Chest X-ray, PA view. Patient: 65 years old, sex M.
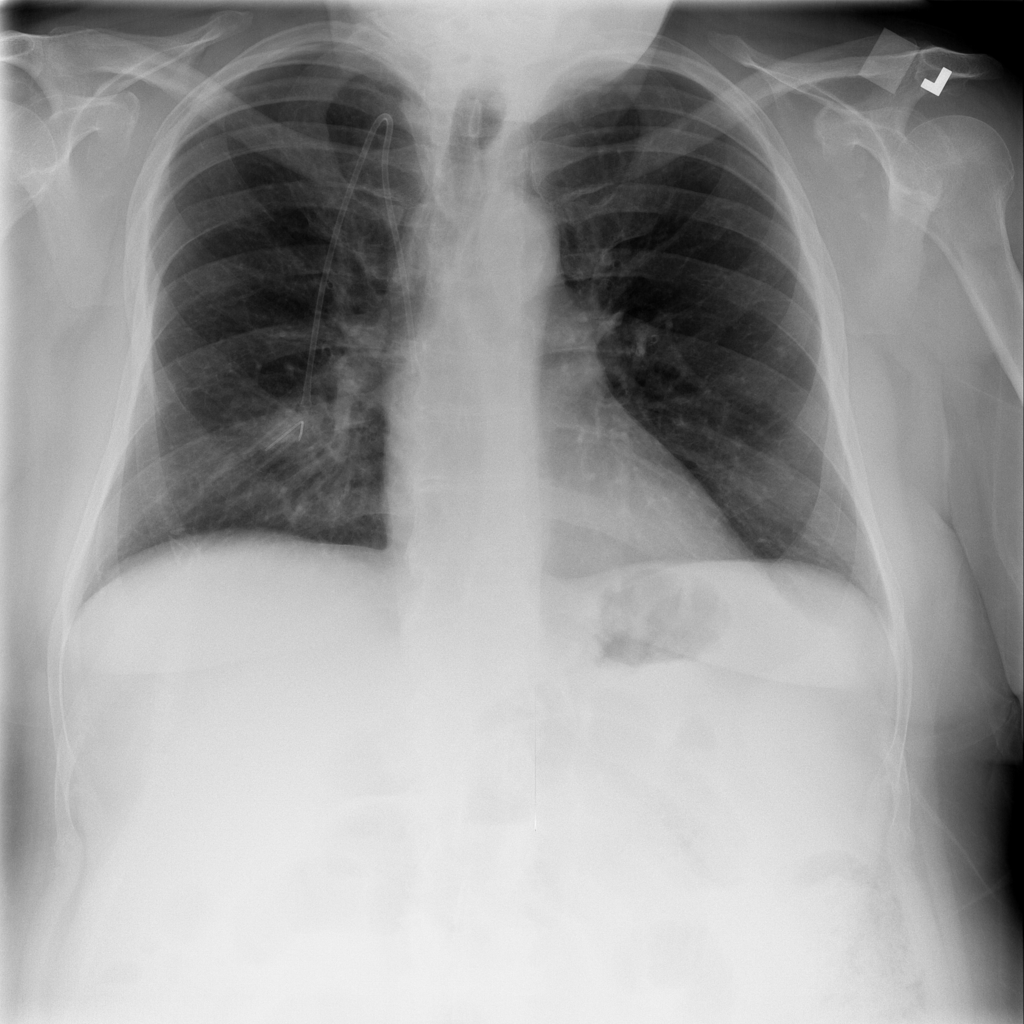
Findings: Consolidation